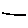
Label: line